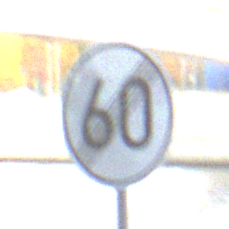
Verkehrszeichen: EndeGeschwindigkeit60
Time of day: SunriseSunset
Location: Outdoor (Urban)
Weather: PartlyCloudy
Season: NotSpecified
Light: Natural